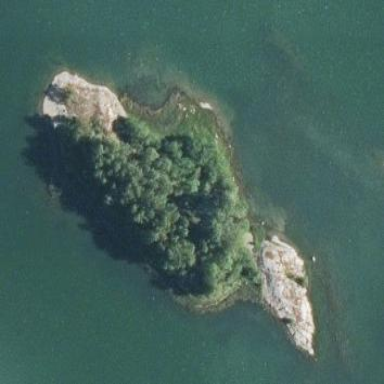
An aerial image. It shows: Islet located along the natural coastline.